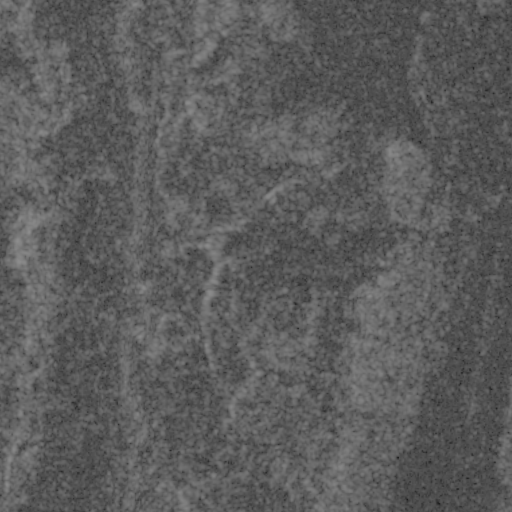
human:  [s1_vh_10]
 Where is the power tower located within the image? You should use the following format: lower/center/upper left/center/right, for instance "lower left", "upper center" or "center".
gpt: The power tower is located in the upper right of the image.
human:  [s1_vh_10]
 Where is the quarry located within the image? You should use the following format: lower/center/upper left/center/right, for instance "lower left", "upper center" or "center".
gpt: The quarry is located in the upper right of the image.
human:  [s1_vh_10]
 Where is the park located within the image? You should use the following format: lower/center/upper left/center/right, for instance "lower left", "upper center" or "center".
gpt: There is no park in the image.

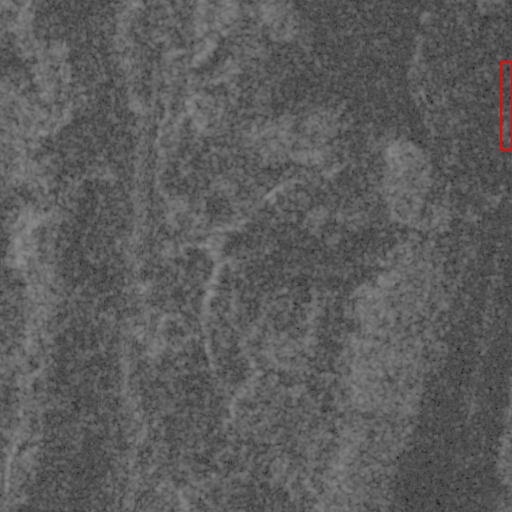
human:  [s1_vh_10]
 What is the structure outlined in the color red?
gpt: The structure outlined in red is a quarry.
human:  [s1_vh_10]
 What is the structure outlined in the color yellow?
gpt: There is no yellow outline.